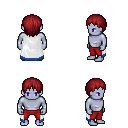
a pixel art fantasy rpg character, male body template, dark elf, purple skin, white trimmed cape, red pants, brunette plain hairstyle, four views (front, back, left, right), 2x2 character sprite sheet, small pixel art, hard edges, no anti-aliasing